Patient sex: M
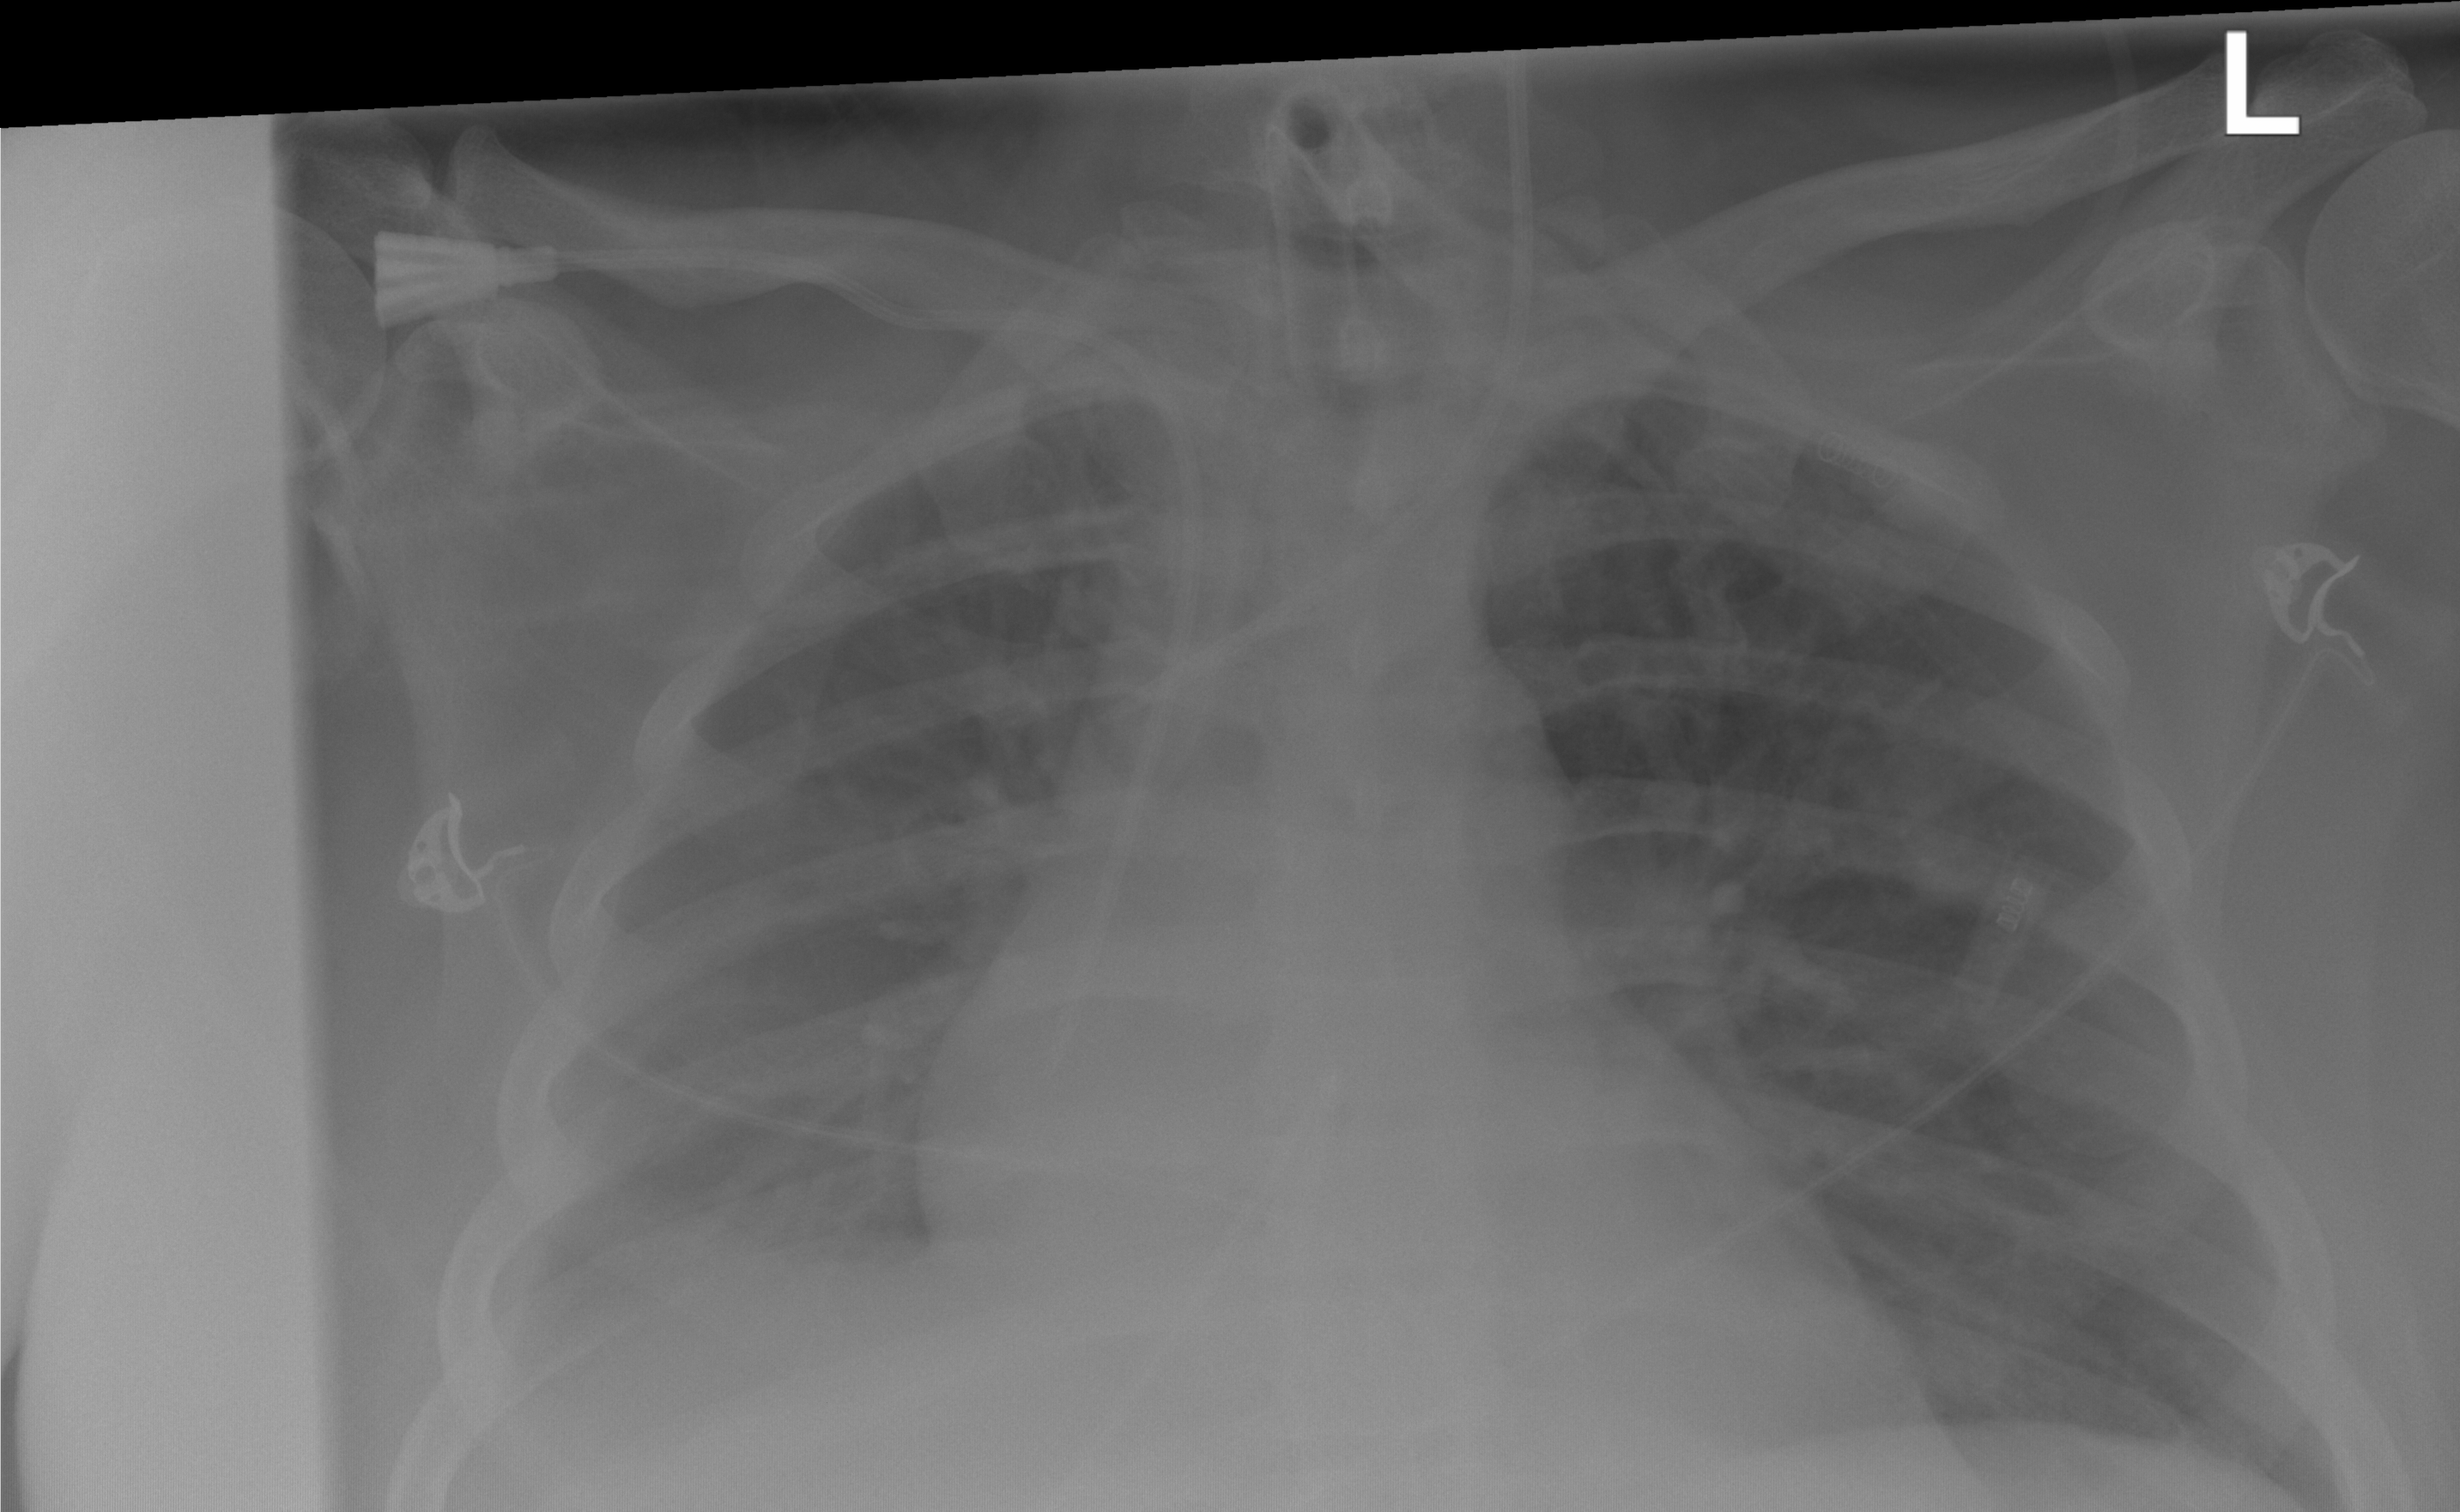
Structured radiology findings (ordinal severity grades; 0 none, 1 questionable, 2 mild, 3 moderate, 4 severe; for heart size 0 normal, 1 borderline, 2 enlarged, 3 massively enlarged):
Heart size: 0
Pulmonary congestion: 0
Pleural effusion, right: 2
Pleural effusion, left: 0
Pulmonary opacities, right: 0
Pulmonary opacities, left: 0
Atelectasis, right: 2
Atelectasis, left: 0